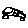
Label: car